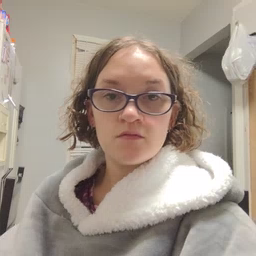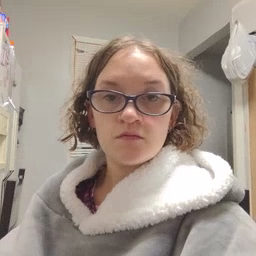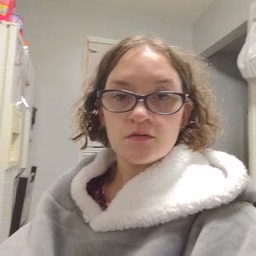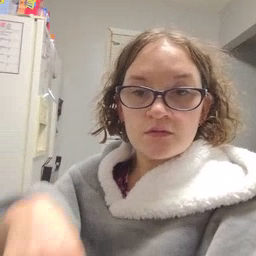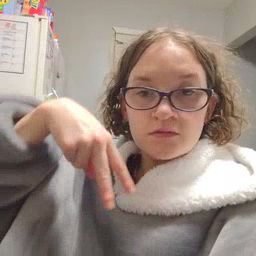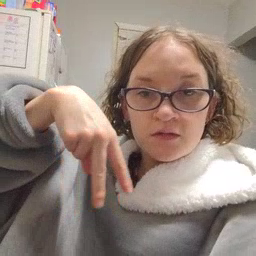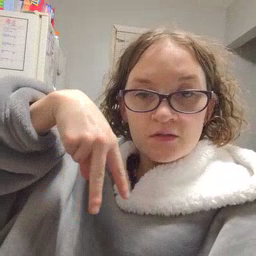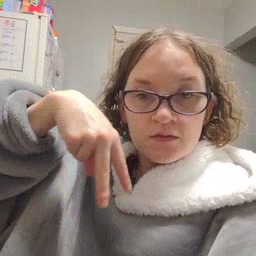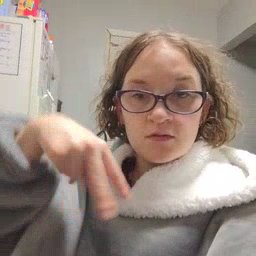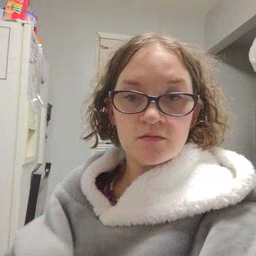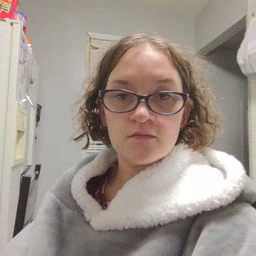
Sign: dance